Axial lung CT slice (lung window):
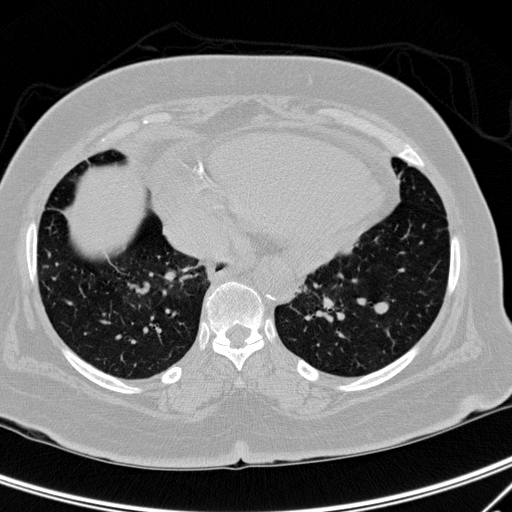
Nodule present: no